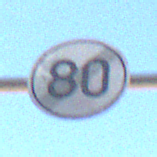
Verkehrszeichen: EndeGeschwindigkeit80
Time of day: MorningAfternoon
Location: Outdoor (Nature)
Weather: Clear
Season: NotSpecified
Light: Natural